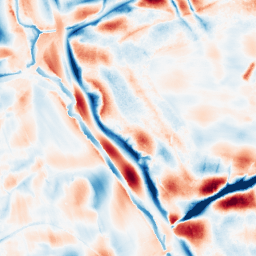
Category: wavelet
Decomposition family: wavelet_biorthogonal
Decomposition parameters: wavelet: bior3.5
level: 5
Upsampling method: regularized
Upsampling parameters: scale: 4
lambda_reg: 0.001
Upsampling scale: 4